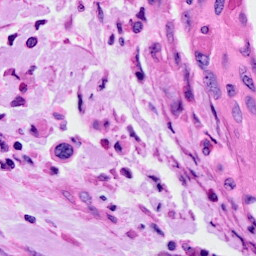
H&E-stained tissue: Cervix